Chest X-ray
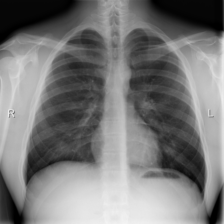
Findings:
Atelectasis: negative
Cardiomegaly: negative
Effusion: negative
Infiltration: negative
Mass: negative
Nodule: negative
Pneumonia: negative
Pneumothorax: negative
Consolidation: negative
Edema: negative
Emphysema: negative
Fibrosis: negative
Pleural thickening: negative
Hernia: negative